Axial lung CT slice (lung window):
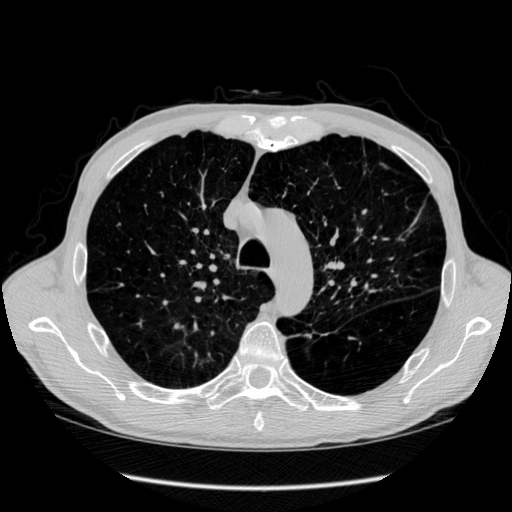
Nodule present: no